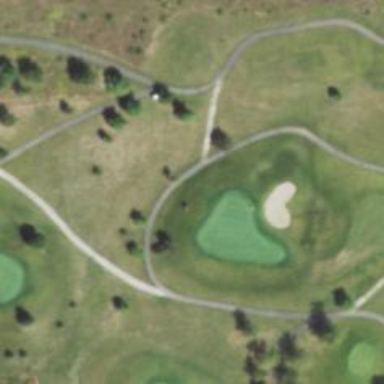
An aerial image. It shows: Golf hole.